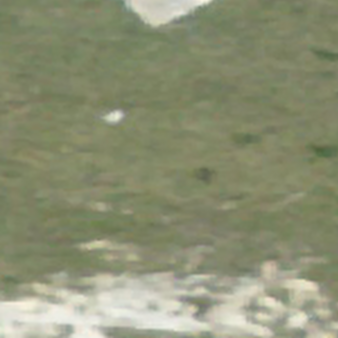
Label: other